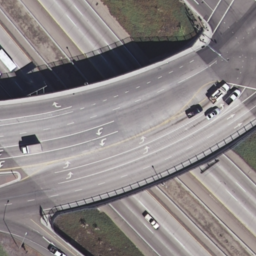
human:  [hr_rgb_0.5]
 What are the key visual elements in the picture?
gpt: overpass